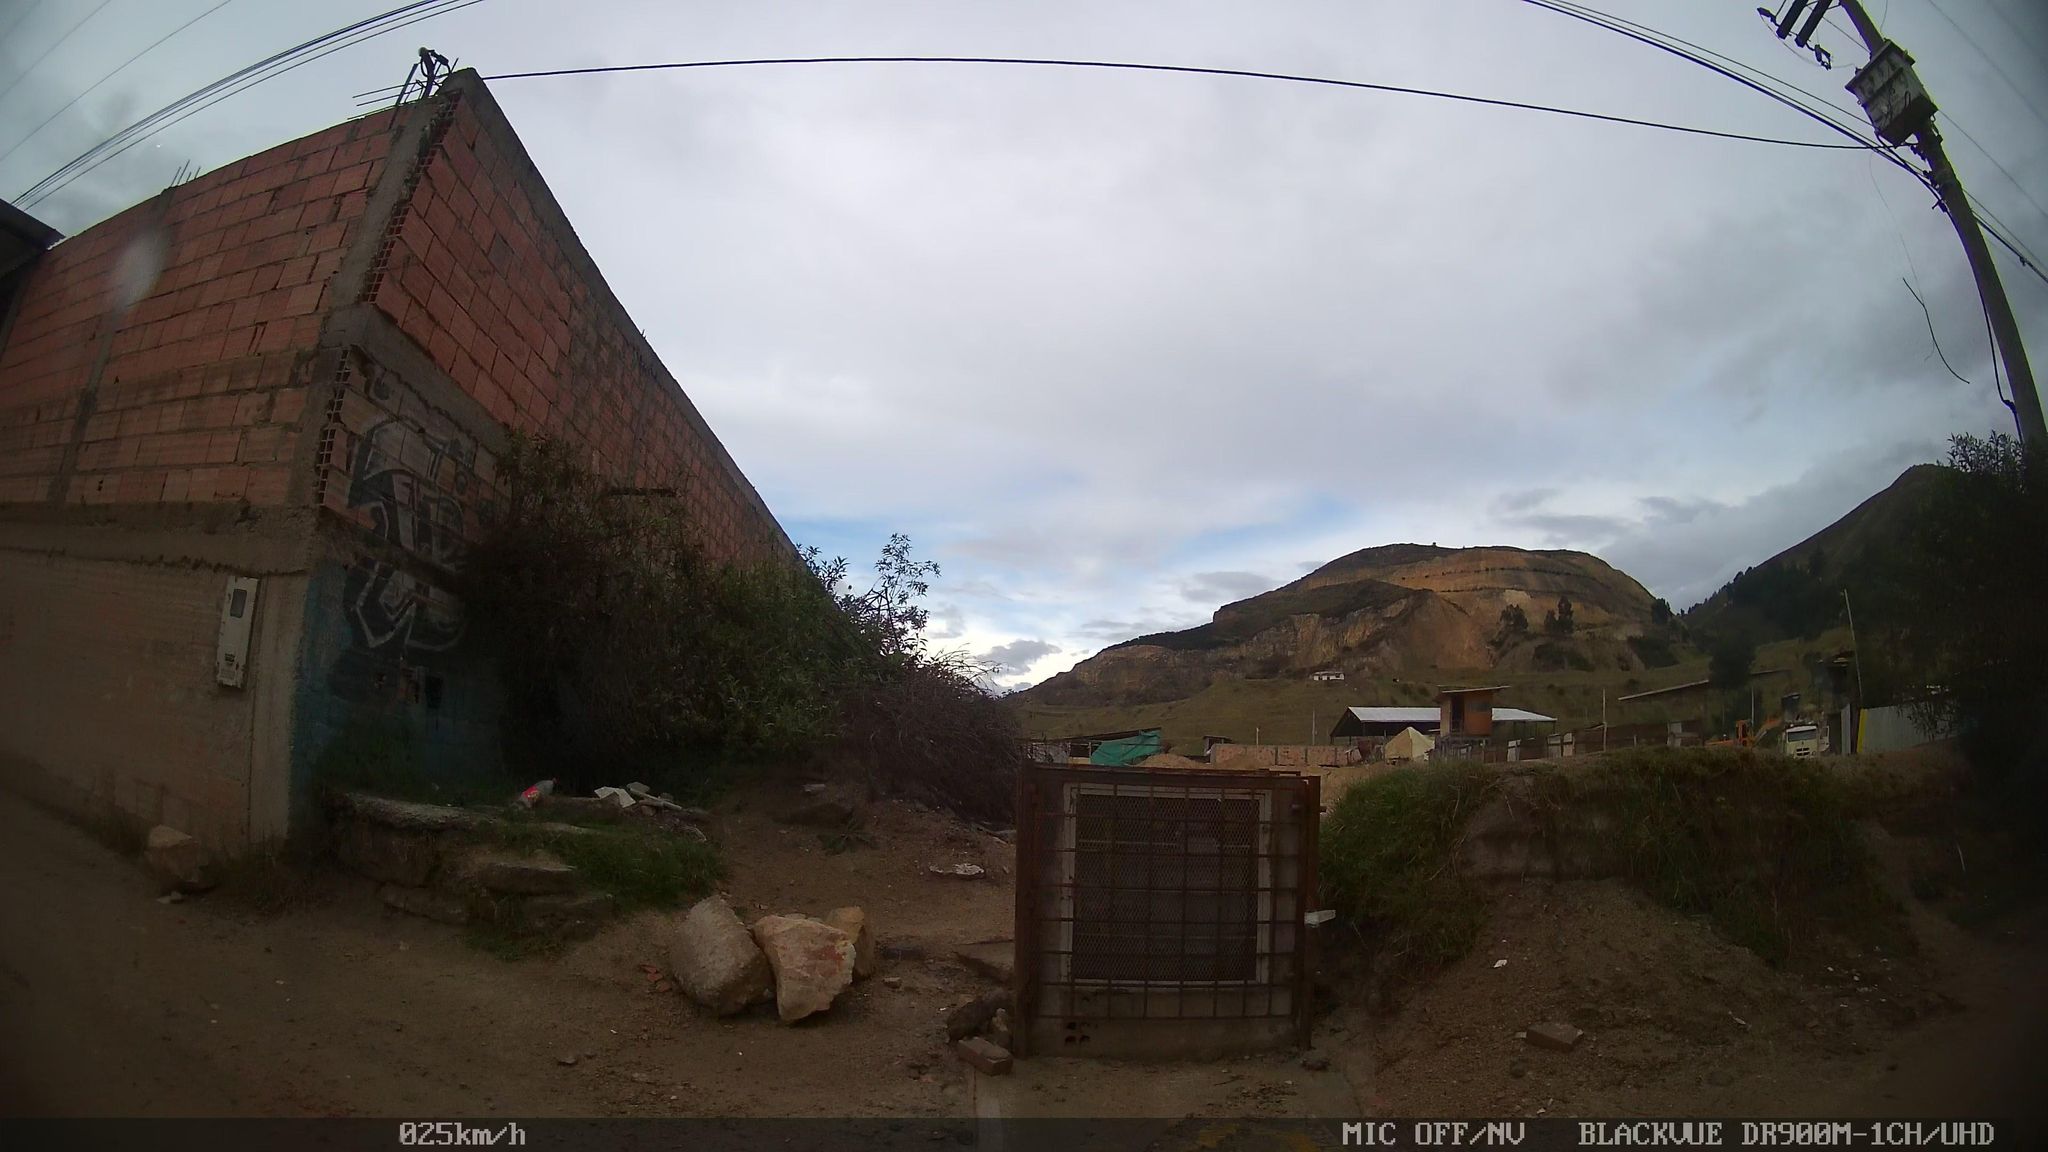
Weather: cloudy
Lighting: day
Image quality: good
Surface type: driving surface
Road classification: secondary
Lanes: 2
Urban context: urban centre
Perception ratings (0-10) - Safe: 0.19, Lively: 2.33, Beautiful: 5.39, Boring: 5.94, Depressing: 8.22, Wealthy: 0.59